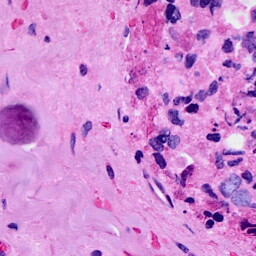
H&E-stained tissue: Breast